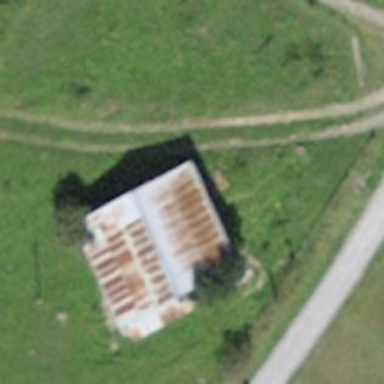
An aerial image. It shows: Rural barn.